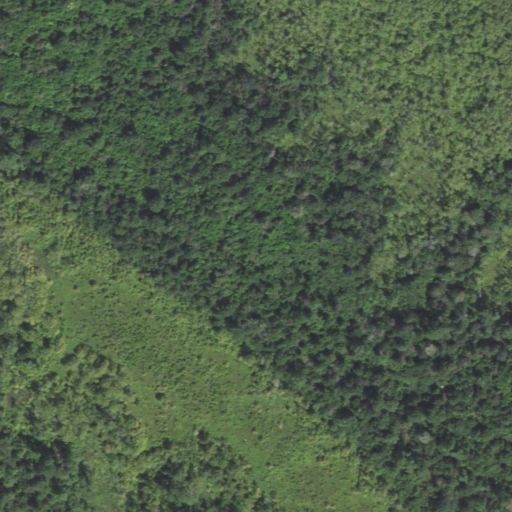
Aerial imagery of island in Louisiana named Bear Island containing woody wetlands and pasture